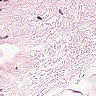
Metastatic tissue present: no